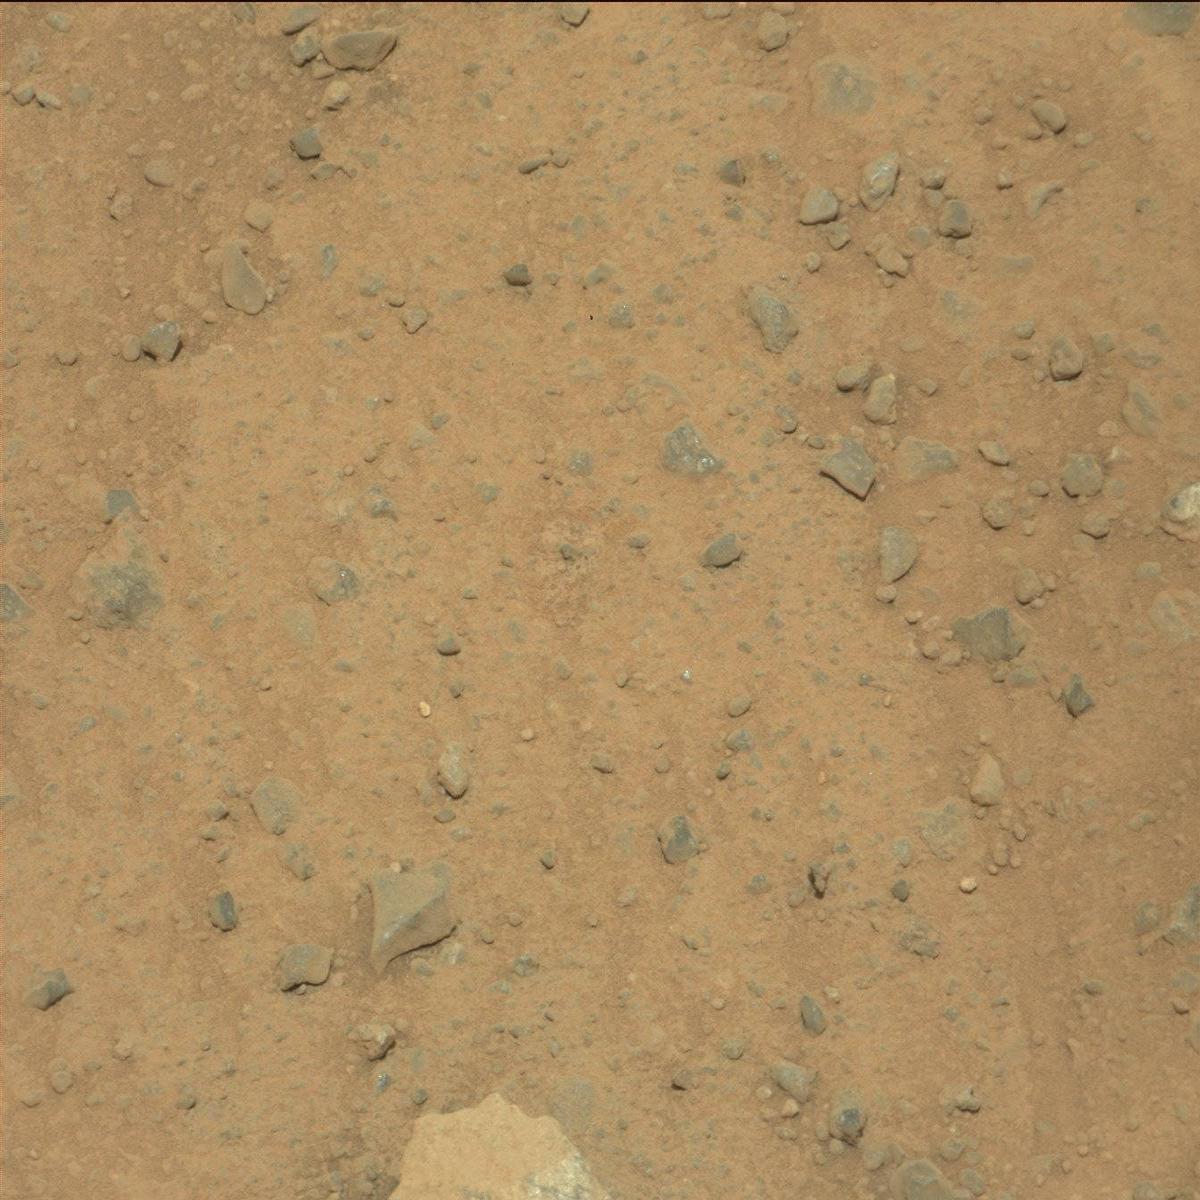
Terrain classes present: Bedrock, Rock, Sand / Soil